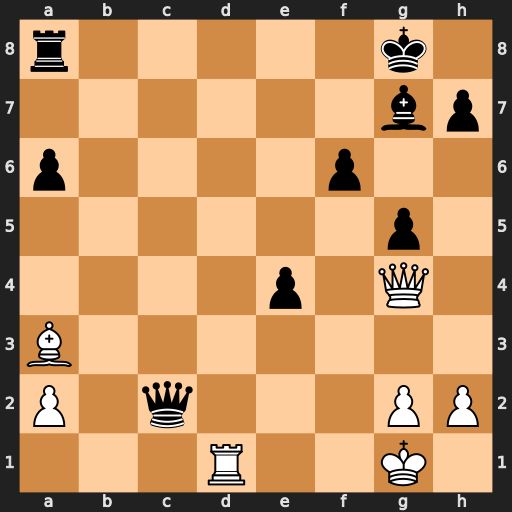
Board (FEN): r5k1/6bp/p4p2/6p1/4p1Q1/B7/P1q3PP/3R2K1
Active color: w
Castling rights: -
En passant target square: -
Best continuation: Qe6+ Kh8 Rc1 Qd2 Rc8+ Qd8 Rxd8+